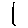
Label: triangle